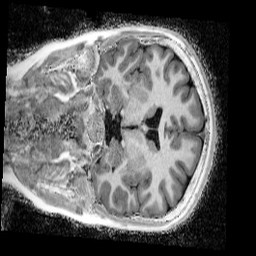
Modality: UNIT1_denoised
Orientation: coronal
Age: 12
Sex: female
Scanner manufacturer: siemens
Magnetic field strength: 3 T
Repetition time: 4 s
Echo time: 0.00299 s